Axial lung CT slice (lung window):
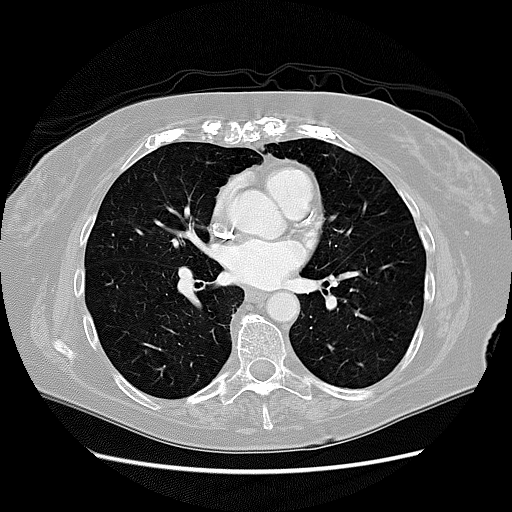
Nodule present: no